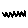
Label: zigzag